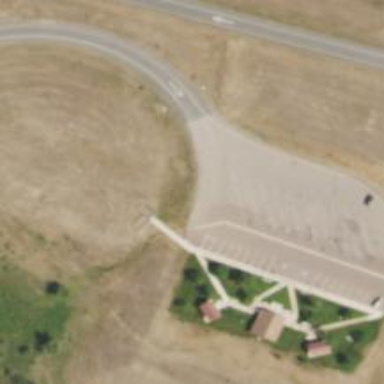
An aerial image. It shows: Parking area designated for caravans.